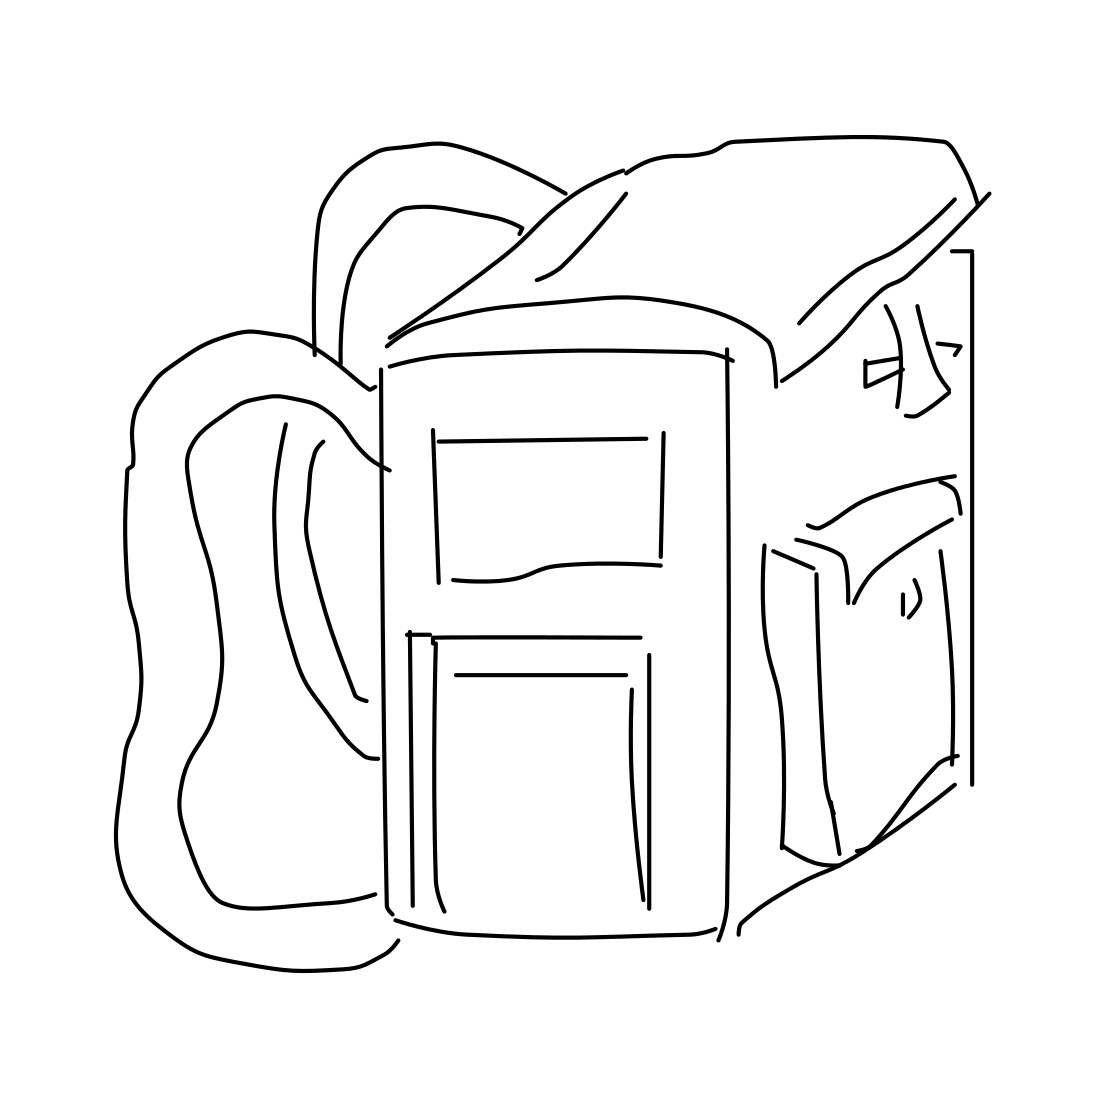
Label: backpack